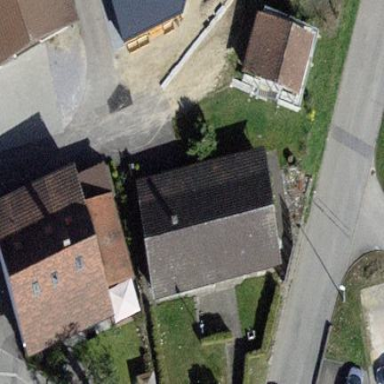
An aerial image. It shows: Building with tile roof.